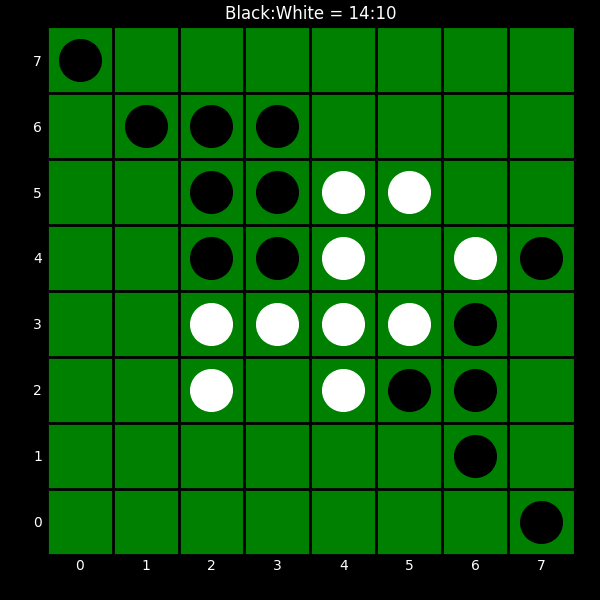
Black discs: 14
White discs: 10